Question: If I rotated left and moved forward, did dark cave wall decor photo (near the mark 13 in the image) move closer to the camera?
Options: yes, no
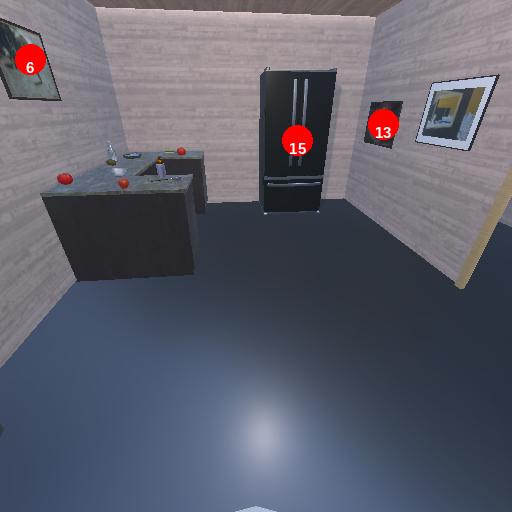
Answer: yes